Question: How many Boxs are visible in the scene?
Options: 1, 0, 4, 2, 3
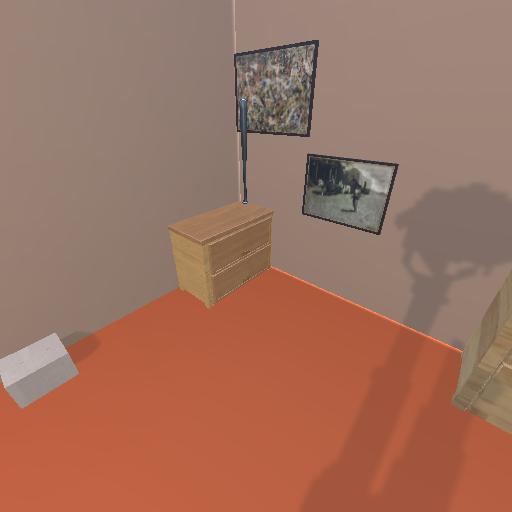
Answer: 1